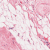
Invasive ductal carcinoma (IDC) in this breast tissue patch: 0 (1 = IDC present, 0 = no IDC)